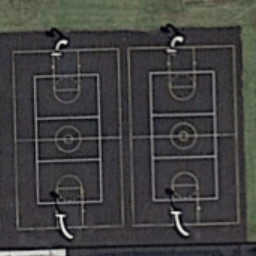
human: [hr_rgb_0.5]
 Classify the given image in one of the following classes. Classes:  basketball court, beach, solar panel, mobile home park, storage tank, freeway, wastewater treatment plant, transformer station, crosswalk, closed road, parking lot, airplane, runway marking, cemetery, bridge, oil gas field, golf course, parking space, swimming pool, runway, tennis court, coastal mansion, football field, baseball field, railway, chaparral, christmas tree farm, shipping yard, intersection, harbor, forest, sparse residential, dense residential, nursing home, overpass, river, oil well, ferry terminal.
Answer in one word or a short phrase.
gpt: basketball court